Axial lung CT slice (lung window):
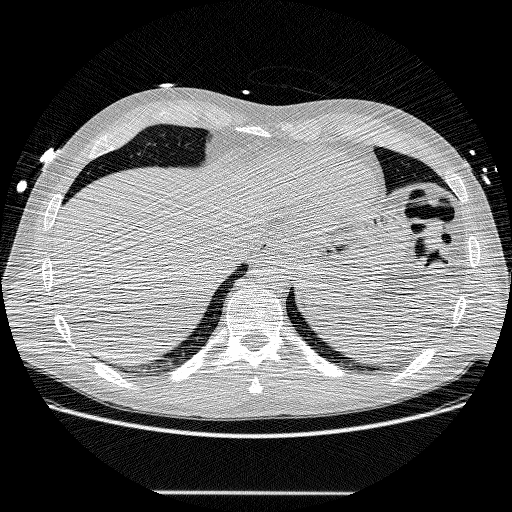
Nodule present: no